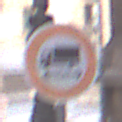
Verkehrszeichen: TatsaechlicheLaenge
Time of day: SunriseSunset
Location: Outdoor (Urban)
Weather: PartlyCloudy
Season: NotSpecified
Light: Natural